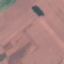
Land use / land cover class: AnnualCrop